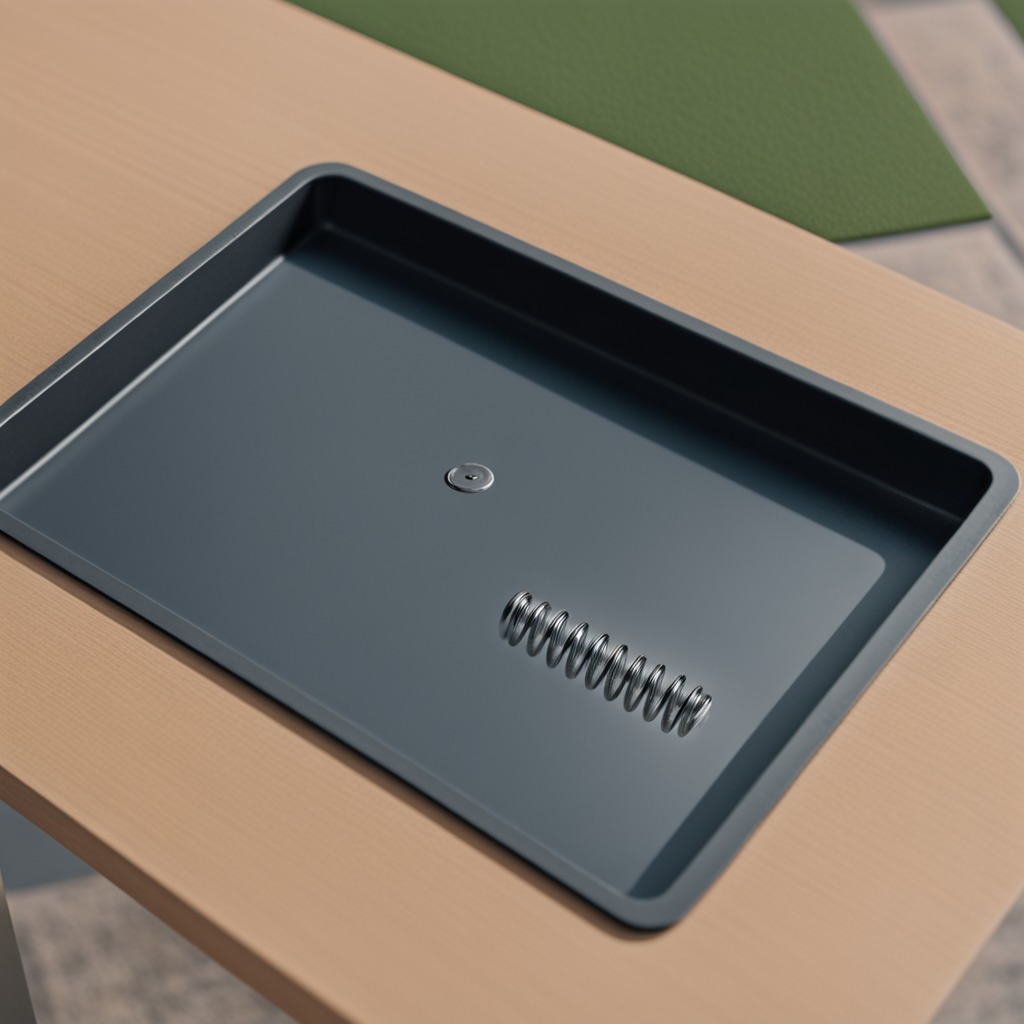
A coiled metal spring lies on the textured surface of the table.